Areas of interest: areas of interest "Scenic Spot"
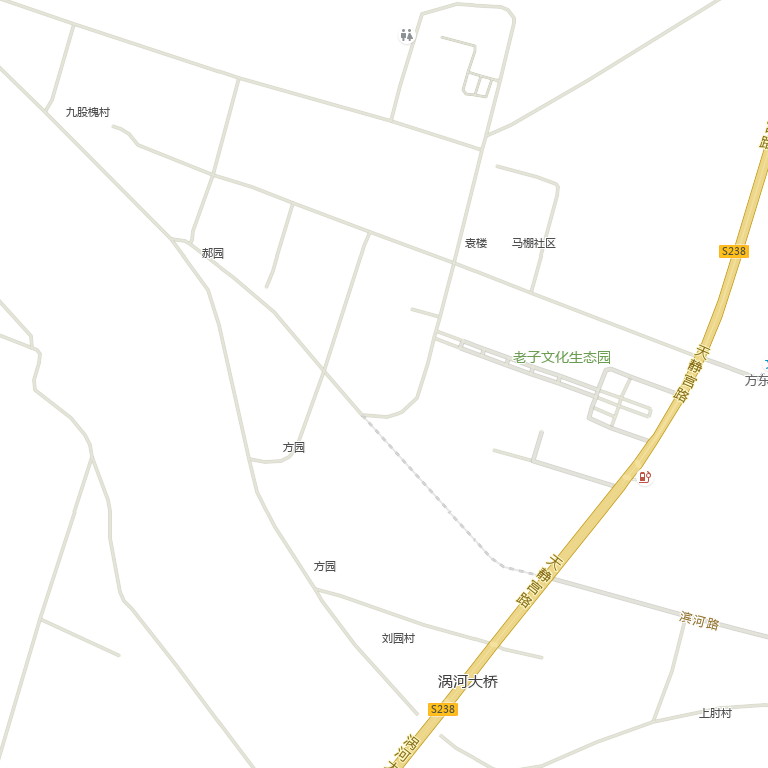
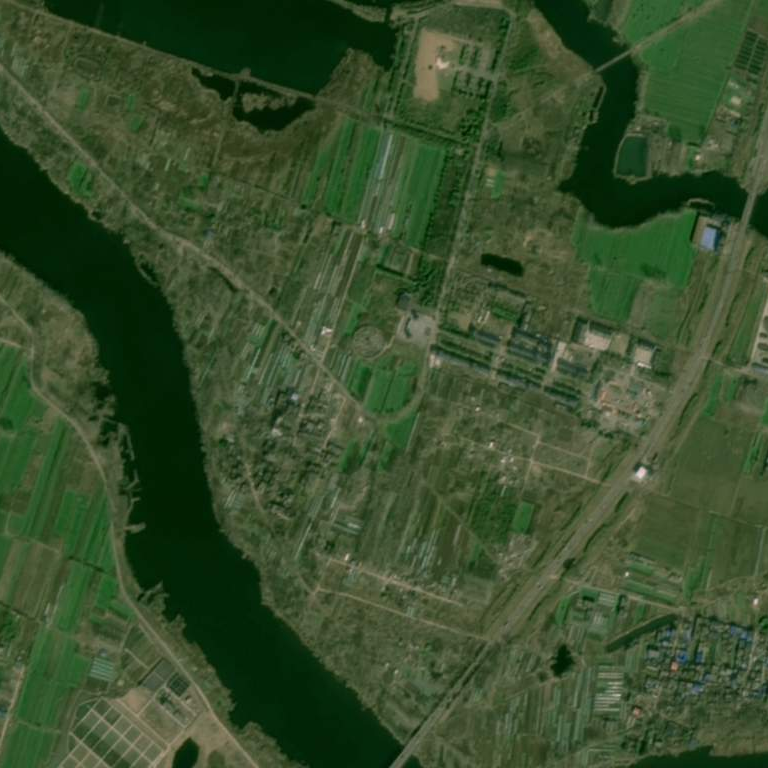